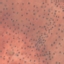
Label: PermanentCrop